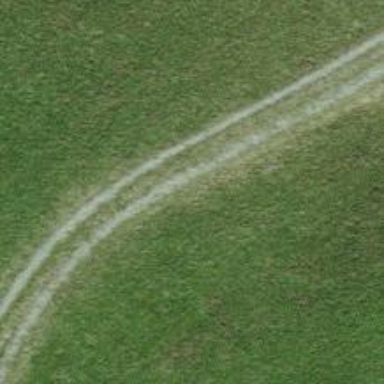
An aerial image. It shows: Pebblestone track with grade2 quality.